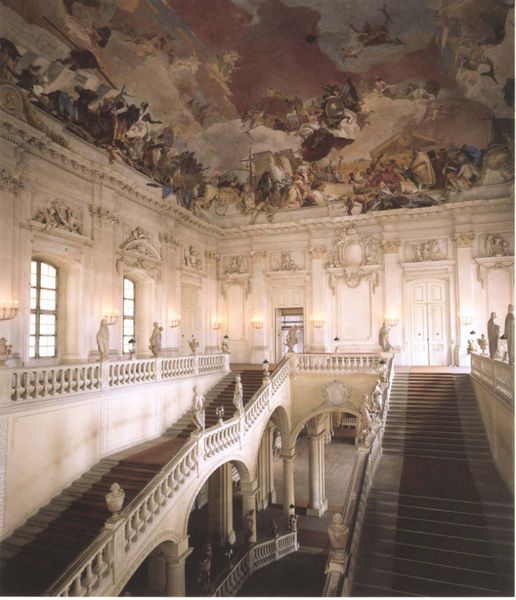
Titel: Treppenhaus der Residenz zu Würzburg
Künstler: Balthasar Neumann
Standort: Würzburg, Residenz (EU - D - B)
Schlagwörter: schloss, teppich, barock, skulptur, pilaster, treppe, kaiser, könig, stuck, aufgang, stufen, skulpturen, treppenhaus, ballustrade, deckengemälde, fresko, wien, deckenmalerei, schleißheim, bellvedere, tiepolo, deckenfresko, ausmalung, ausgemalt